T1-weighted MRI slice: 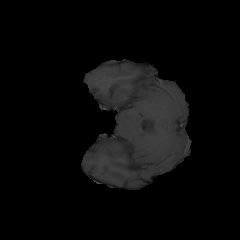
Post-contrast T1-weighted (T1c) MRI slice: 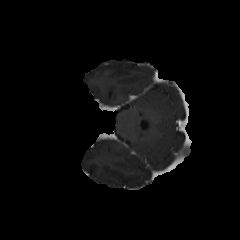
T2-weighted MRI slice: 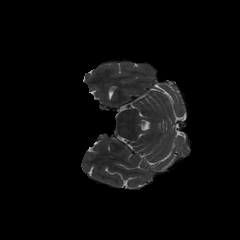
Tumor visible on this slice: no